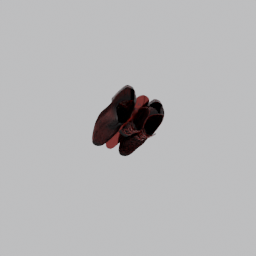
Label: people